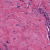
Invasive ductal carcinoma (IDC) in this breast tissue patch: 0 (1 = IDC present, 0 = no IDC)